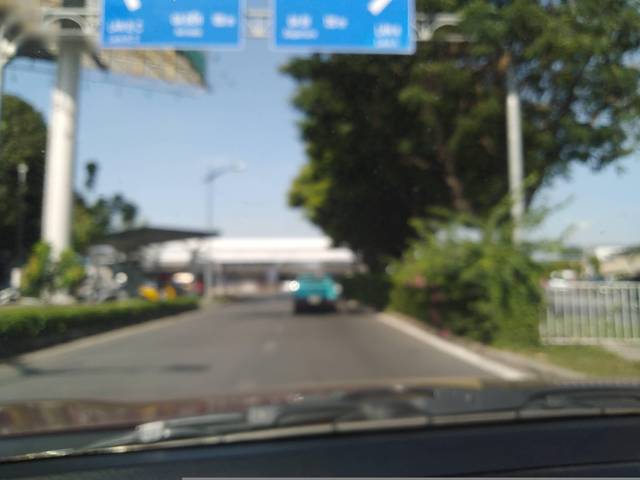
Region: Vietnam
Coordinates: 10.814, 106.664